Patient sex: M
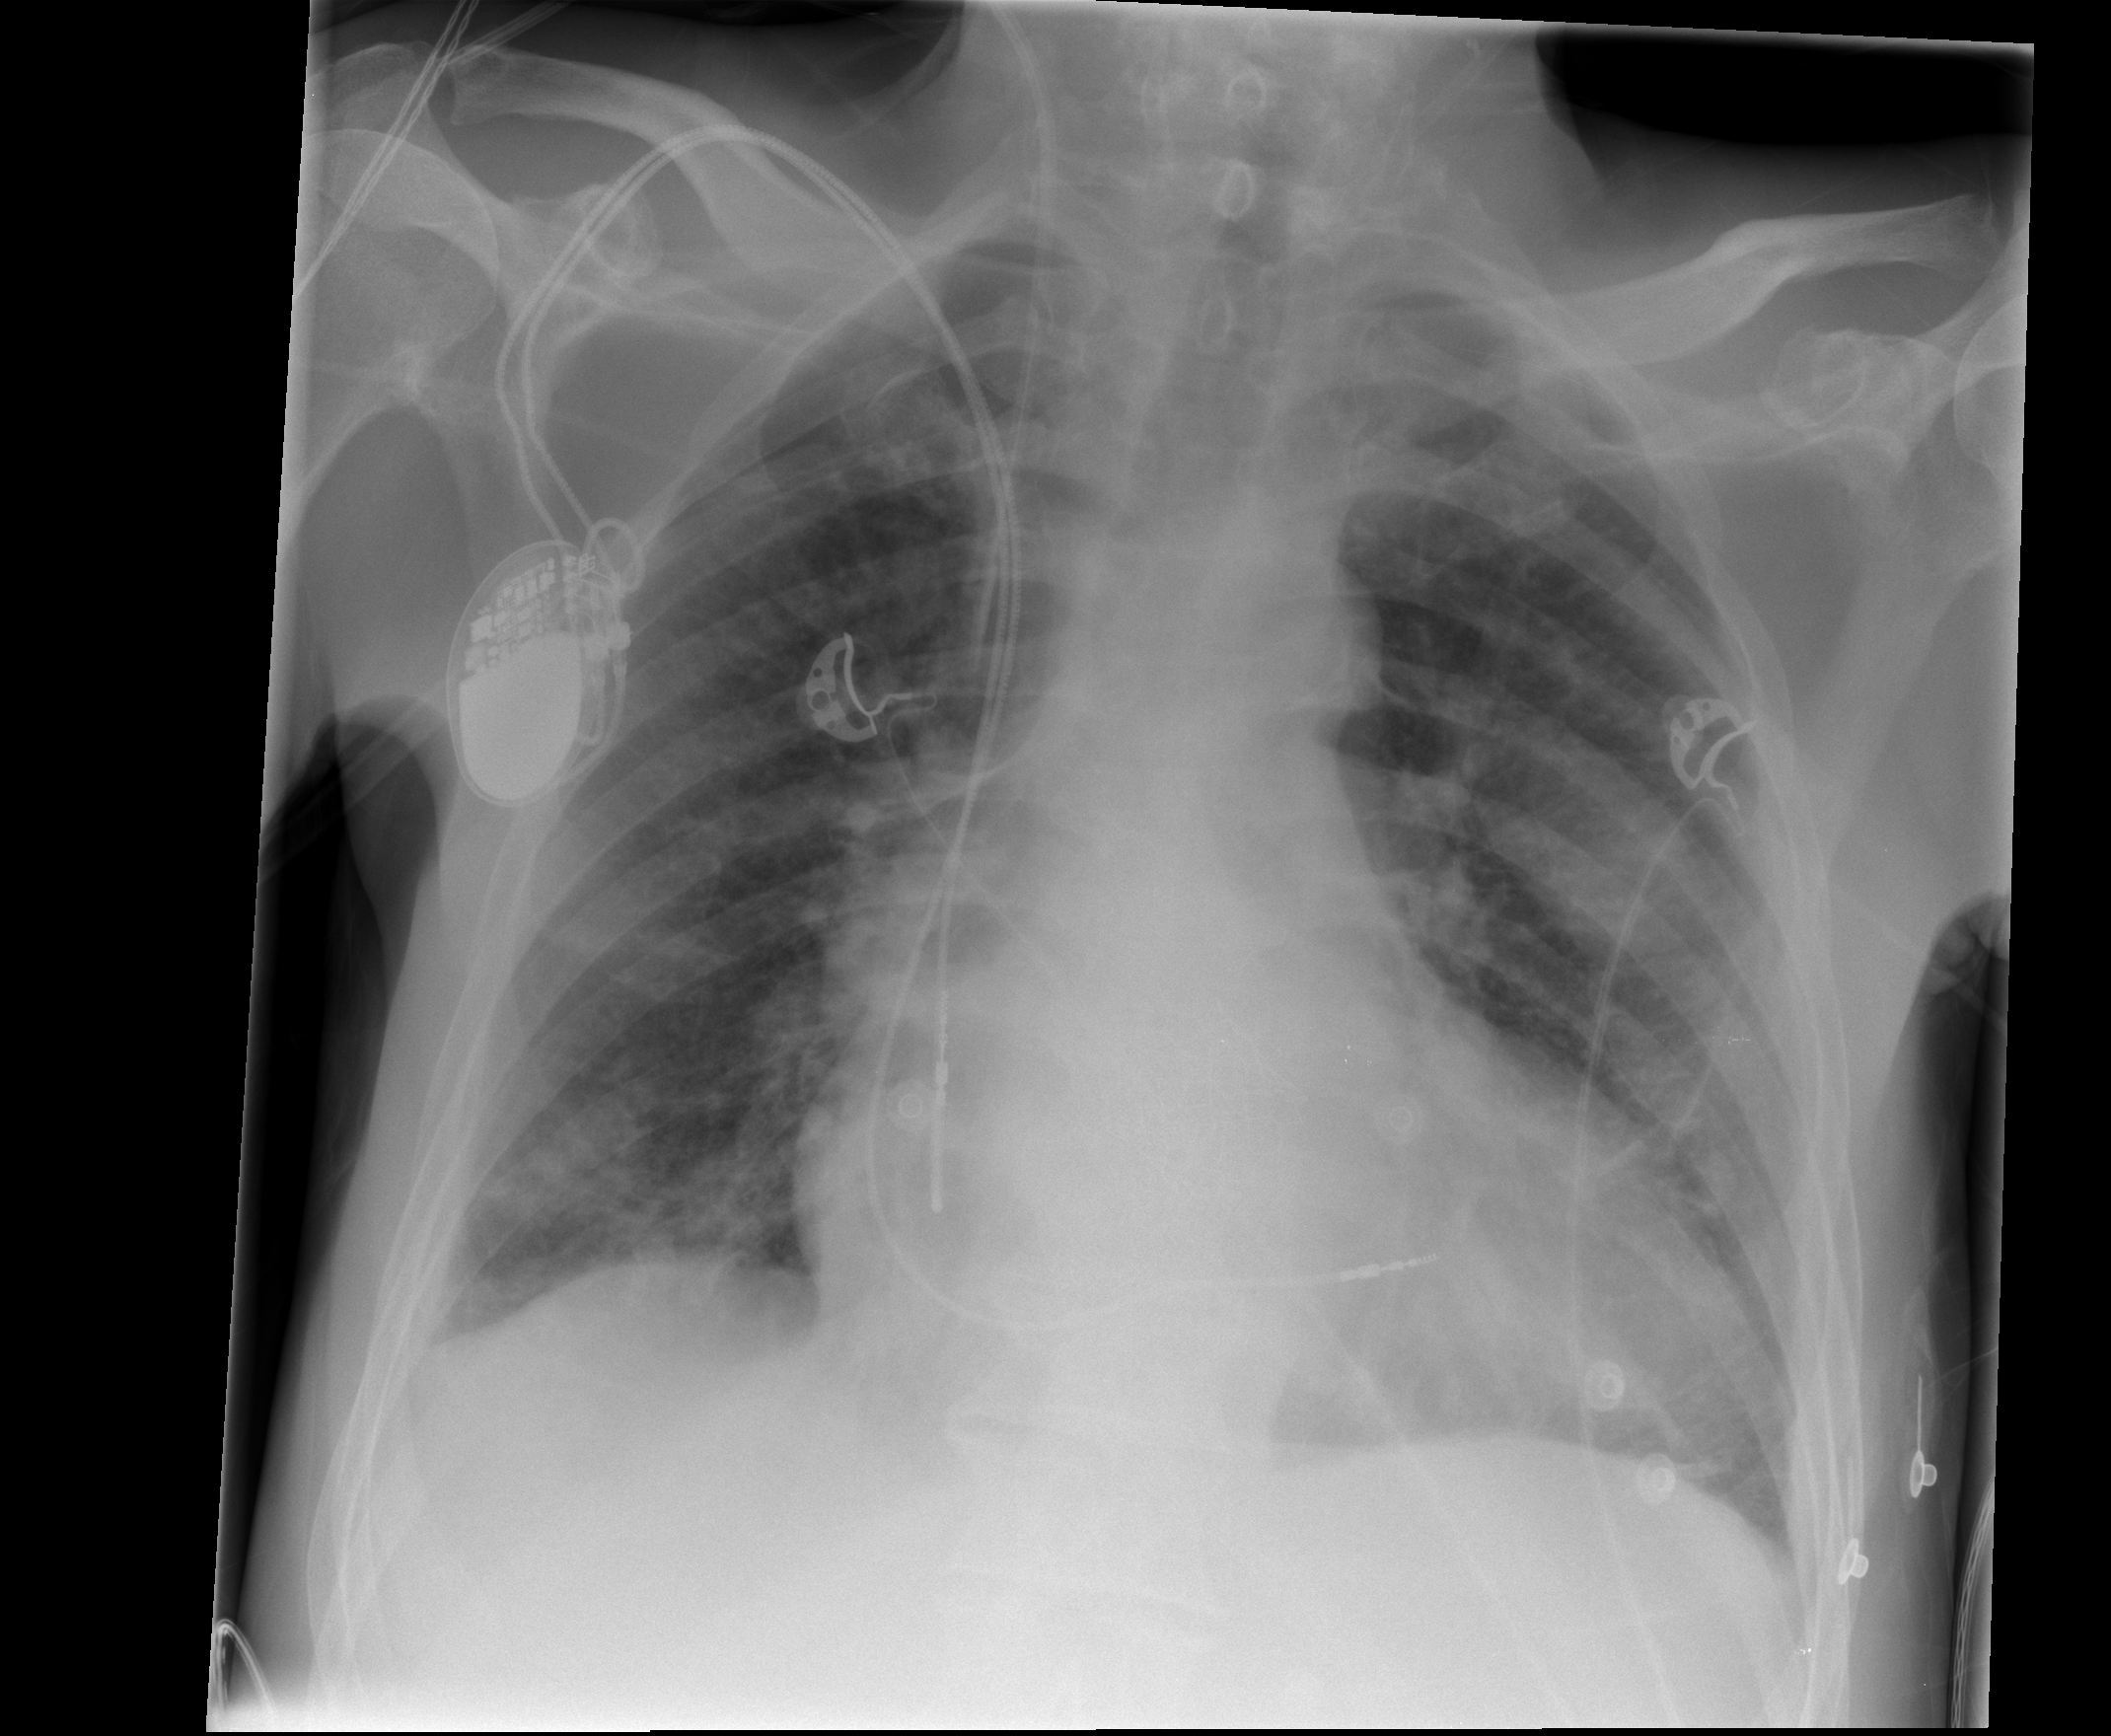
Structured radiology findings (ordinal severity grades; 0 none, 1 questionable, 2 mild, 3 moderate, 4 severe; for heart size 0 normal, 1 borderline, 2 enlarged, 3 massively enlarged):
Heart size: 2
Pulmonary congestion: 0
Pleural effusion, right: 2
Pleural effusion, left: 0
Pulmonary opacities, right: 2
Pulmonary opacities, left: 2
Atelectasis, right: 0
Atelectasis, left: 2